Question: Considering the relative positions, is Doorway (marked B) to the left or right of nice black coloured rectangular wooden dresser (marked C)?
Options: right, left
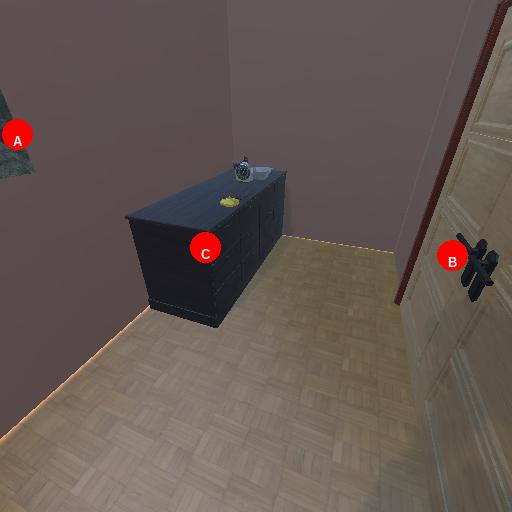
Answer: right